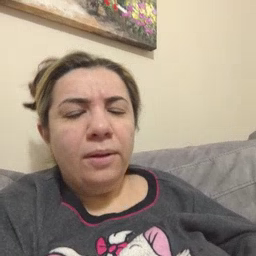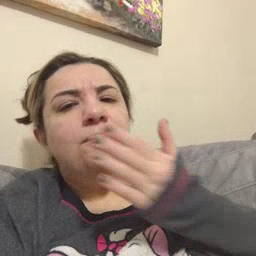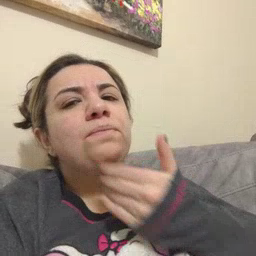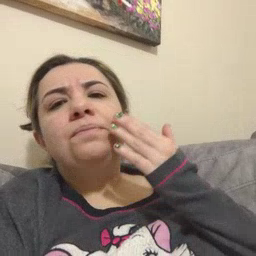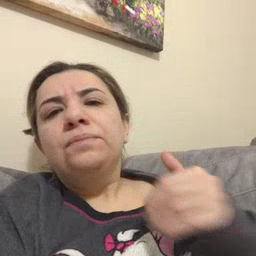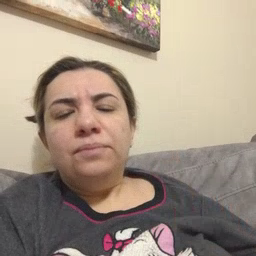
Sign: napkin